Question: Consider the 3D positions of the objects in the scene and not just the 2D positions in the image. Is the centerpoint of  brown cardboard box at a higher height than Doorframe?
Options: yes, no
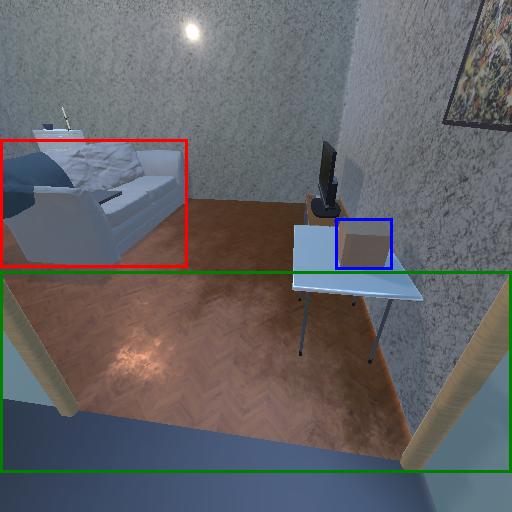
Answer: yes